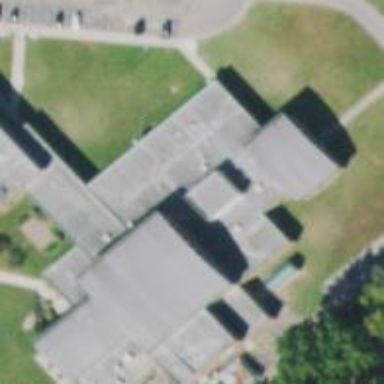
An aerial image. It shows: School building with school amenities.